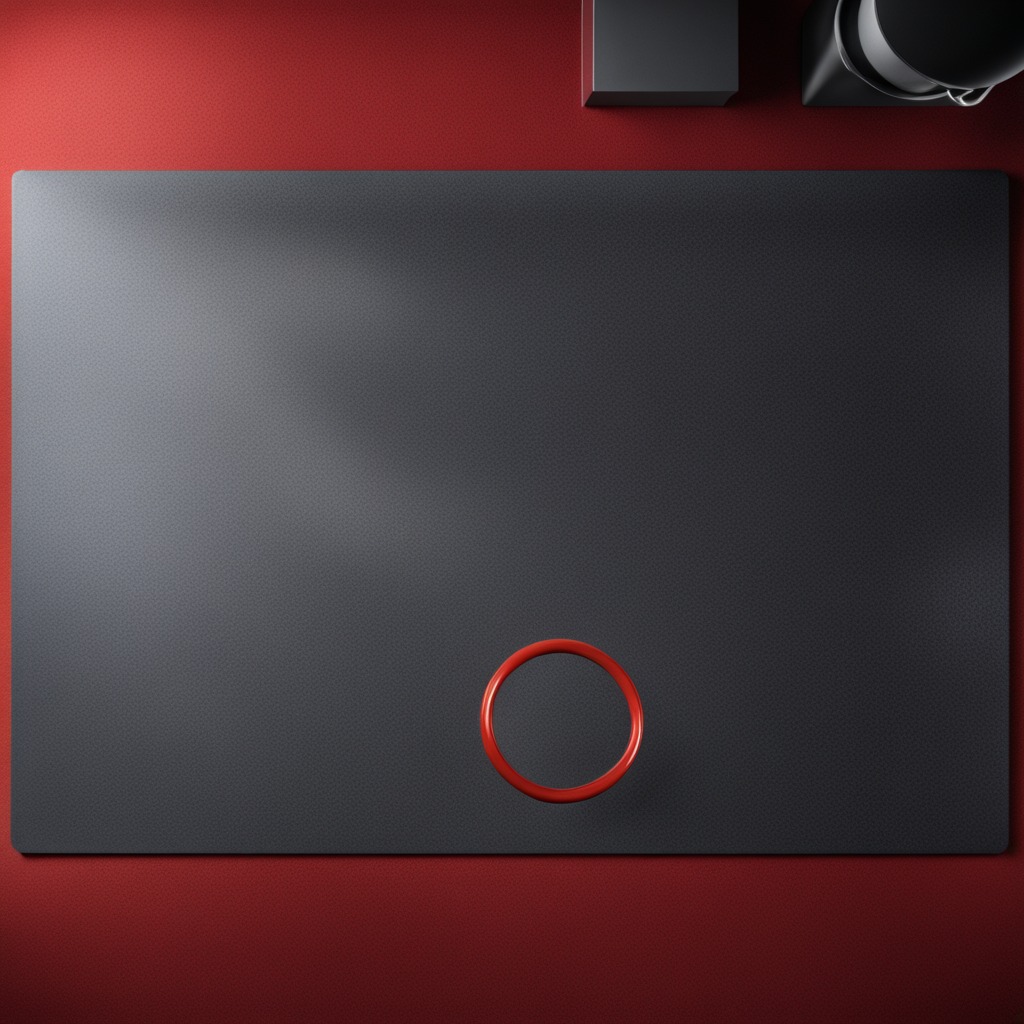
A rubber O-ring lying on a clean granite tabletop covered with a red rubber mat inside a workshop under bright overhead lighting crisp shadows high clarity worn but beneath the mat